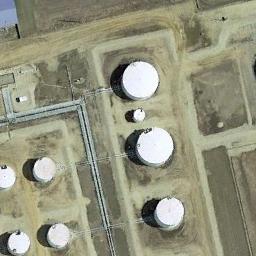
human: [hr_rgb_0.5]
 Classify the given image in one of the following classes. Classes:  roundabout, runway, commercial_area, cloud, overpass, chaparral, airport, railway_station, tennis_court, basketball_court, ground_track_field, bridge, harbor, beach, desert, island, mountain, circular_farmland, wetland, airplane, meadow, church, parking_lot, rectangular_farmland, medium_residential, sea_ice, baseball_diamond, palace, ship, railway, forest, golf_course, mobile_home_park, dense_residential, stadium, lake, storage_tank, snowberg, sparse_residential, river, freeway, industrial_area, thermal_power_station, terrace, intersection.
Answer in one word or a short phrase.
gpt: storage_tank